Question: I am having a problem with changing the text of a label when a collection view cell is tapped. I have tried using 'didSelectItemAt' and 'didHighlightItemAt' but nothing worked. Here's what my cell looks like:

'''
func collectionView(_ collectionView: UICollectionView, didSelectItemAt indexPath: IndexPath) {
let cell = collectionView.dequeueReusableCell(withReuseIdentifier: "cell", for: indexPath) as! CollectionViewCell
cell.subjectName.text = "Selected"
}
'''
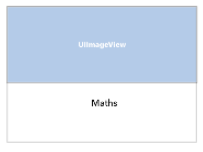
Answer: You need
'''
let cell = collectionview.cellForItem(at: indexPath) as! CollectionViewCell
cell.subjectName.text = "Selected"
'''
but note because of cell dequeuing this change is temporary when the cell is still shown if you scroll around you may find another text inside that index , so reflect the changes in the array model of the collection and reload that indexPath
'''
var statesArr = ["Selected","Default",,,,,,,,,,]
'''
inside 'didSelectItemAt'
'''
statesArr[indexPath.row] = "Selected"
self.collectionView.reloadItems(at:[indexPath])
'''
inside 'cellForItemAt'
'''
let cell = ///
cell.subjectName.text = statesArr[indexPath.row]
'''